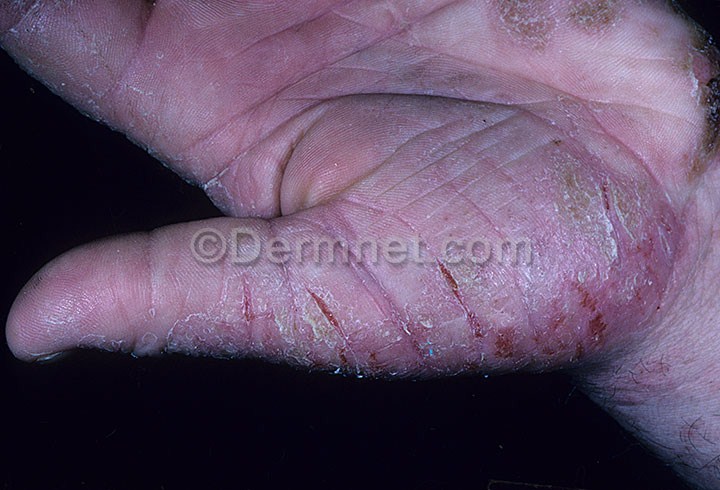
Disease: Eczema Photos